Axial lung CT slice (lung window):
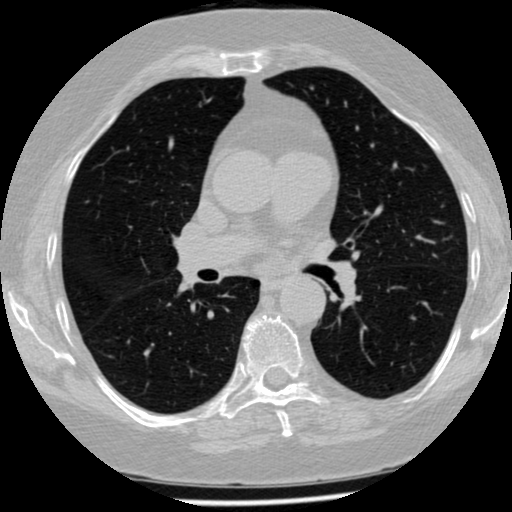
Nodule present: no